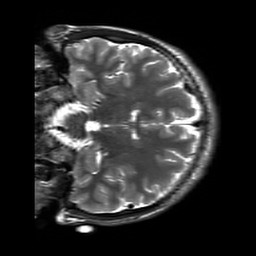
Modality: T2w
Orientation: coronal
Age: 20
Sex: male
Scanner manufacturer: siemens
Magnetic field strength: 3 T
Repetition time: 8.53 s
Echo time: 0.091 s